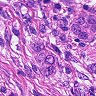
Metastatic tissue present: yes